Question: I have my app using core data with the data model below. However, I'm switching to a standard database with columns and rows. Can anyone help me with setting up this new database schema?

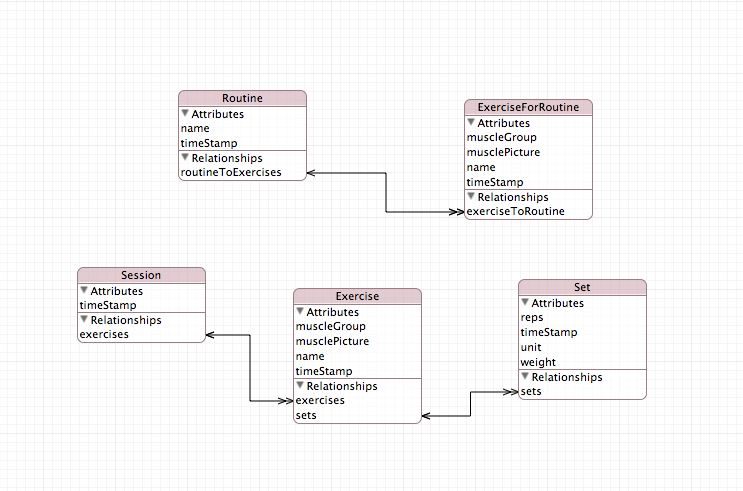
Answer: First of all you need to create tables for each of the Entities and their attributes (note I added "id" to each of the tables for relationships):
1. Routine (name, timestamp, id)
2. Exercise - this looks like a duplicate to me, so leaving one only here (muscleGroup, musclePicture, name, timeStamp, id)
3. Session (timeStamp, id)
4. Set (reps, timeStamp, unit, weight, id)
Now that you have tables that describe each of the entities, you need to create tables that will describe the between these entities - as before table names are in capitals and their fields are in parenthesis:
1. RoutineExercises (routine_id, exercise_id)
2. SessionExercises (session_id, exercise_id)
3. ExerciseSets (exercise_id, set_id)
That's it! Now if you need to add an exercise to a routine, you simply:
1. Add an entry into Exercise table
2. Establish the relationship by adding a tuple into RoutineExercises table where routine_id is your routine ID and exercise_id is the ID of the newly created entry in the Exercise table
This will hold true for all the rest of the relationships.
Your core data model has one-to-many and many-to-many relationships. If you want to specifically enforce that a relationship is one-to-many (e.g. Exercise can only have 1 routine), then you will need to make "exercise_id" as the index for the RoutineExercises table. If you want a many-to-many relationships to be allowed (i.e. each exercise is allowed to have multiple routines), then set the tuple of (routine_id, exercise_id) as the index.